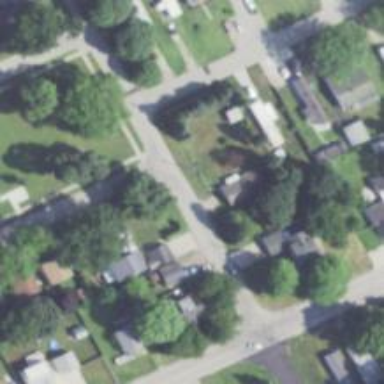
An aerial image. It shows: Residential road with sidewalk on the left side.